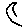
Label: moon